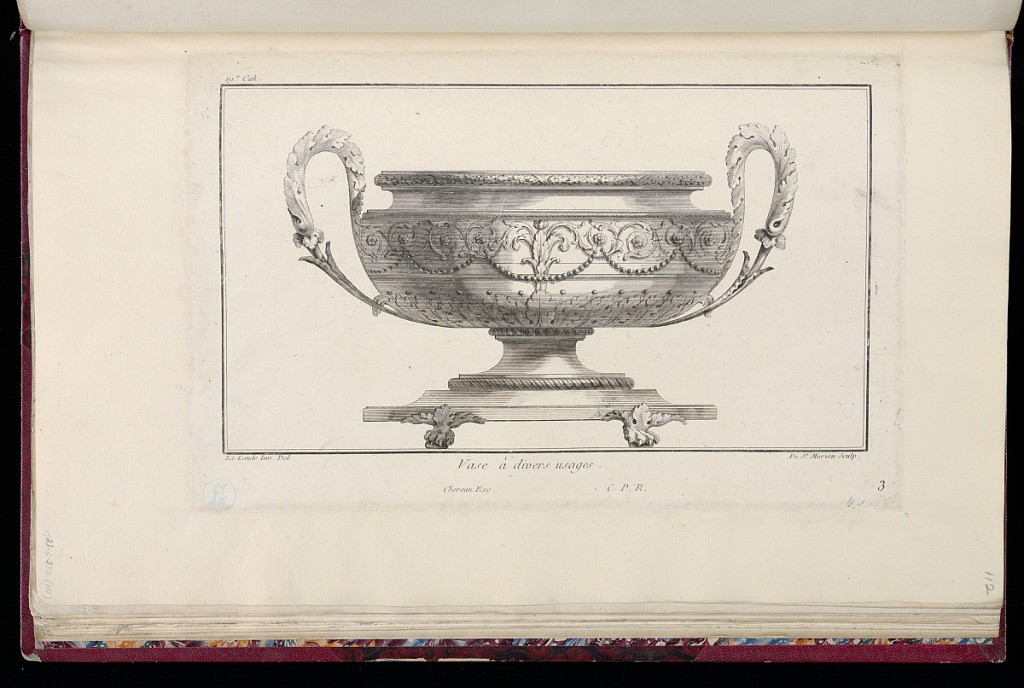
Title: Vase à divers usages.
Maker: Richard de Lalonde, French, active 1780–96
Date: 1775-1788
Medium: Etching on off-white laid paper
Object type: Print
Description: Low, wide-mouthed bowl design with two upturned handles formed from leaves. The vase is decorated with bands of bound oak leaf, ribbon twist, swirling acanthus leaves, bead garland, lancet acanthus leaves, bead course, ribbon twist ornamentation. The vase is elevated on a claw-foot base. The plate is signed and numbered.